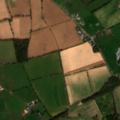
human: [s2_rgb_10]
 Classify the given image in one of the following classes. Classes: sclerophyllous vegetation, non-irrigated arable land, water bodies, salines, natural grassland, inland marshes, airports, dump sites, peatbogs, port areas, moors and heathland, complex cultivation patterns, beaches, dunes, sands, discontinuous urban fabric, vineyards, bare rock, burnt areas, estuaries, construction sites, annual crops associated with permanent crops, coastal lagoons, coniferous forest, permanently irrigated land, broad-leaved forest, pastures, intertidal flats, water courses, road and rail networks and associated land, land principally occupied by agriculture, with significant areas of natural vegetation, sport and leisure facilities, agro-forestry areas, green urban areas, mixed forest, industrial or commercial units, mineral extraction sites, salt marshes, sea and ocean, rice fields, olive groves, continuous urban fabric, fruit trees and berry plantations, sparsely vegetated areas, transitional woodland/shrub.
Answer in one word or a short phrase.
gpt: non-irrigated arable land, pastures